九年级 · 解析几何
如图, 抛物线 $y=a x^{2}+b x+c$ 与 $x$ 轴交于 $A(-1,0) 、 B(3,0)$ 两点, 与 $y$ 轴交于点 $C$,下列结论不正确的是 ( )

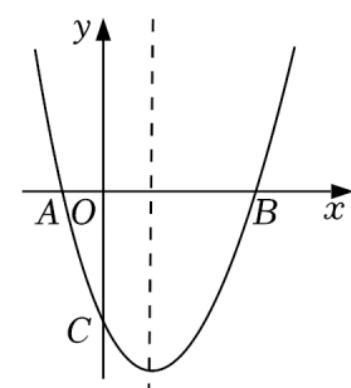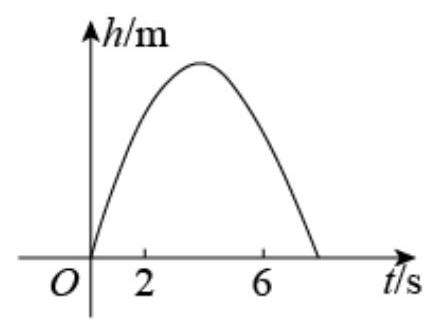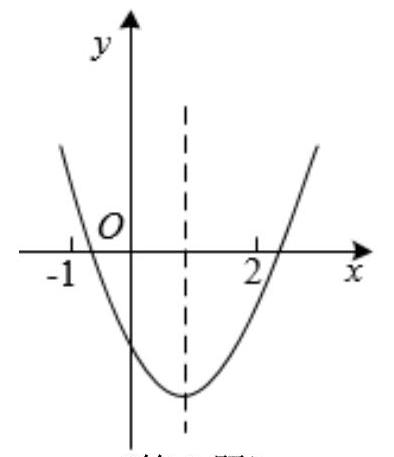
A. $3 a+c>0$
B. $2 a+b=0$
C. $a b c>0$
D. $4 a+2 b+c<0$

(第 5 题)

(第 6 题)

(第 8 题)

答案: A
解析: 由抛物线的对称轴的位置判断 $a b$ 的符号，由拋物线与 $y$ 轴的交点判断 $c$ 的符号，然后根据对称轴及抛物线与 $x$ 轴交点情况进行推理, 进而对所得结论进行判断.

【详解】解：由图像可得， $a>0, c<0,-\frac{b}{2 a}>0$,
$\therefore b<0$,

$\therefore a b c>0$, 故选项 A 正确, 不合题意;

$\because$ 抛物线 $y=a x^{2}+b x+c(a \neq 0)$ 与 $x$ 轴交于 $A(-1,0) 、 B(3,0)$ 两点,

$\therefore-\frac{b}{2 a}=\frac{-1+3}{2}=1$, 得 $b=-2 a$,

$\therefore 2 a+b=0$, 故选项 B 正确, 不合题意;

当 $x=-1$ 时, $y=a-b+c=a+2 a+c=3 a+c=0$, 故选项 C 不正确, 符合题意;

当 $x=2$ 时, $y=4 a+2 b+c<0$, 故选项 D 正确, 不合题意;

故选: A.

【点睛】本题主要考查了图像与二次函数系数之间的关系，解题的关键是熟知二次函数的图像及其性质。